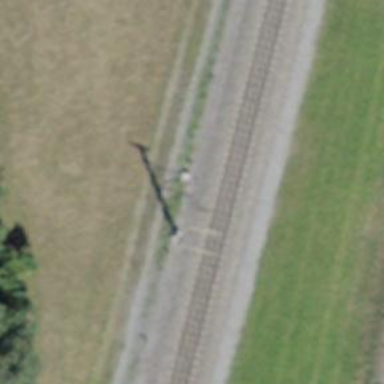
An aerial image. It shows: Catenary mast for power lines.